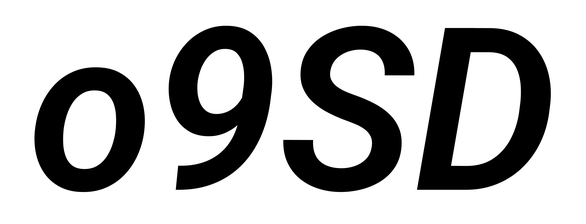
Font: Roboto-Italic_SemiBold_Italic